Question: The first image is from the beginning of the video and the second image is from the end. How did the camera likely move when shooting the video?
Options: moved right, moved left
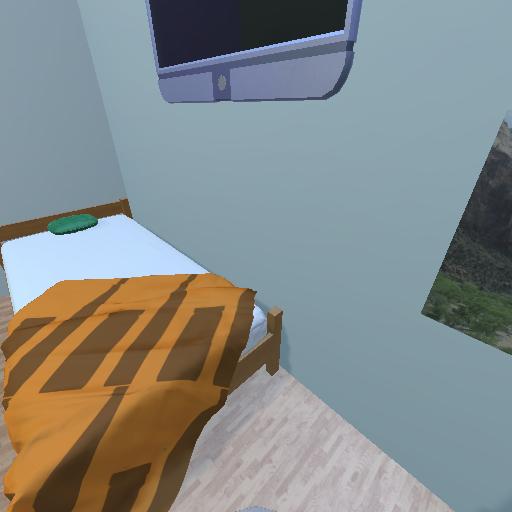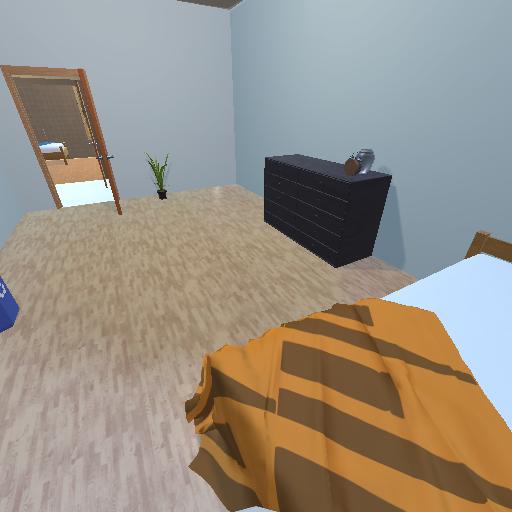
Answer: moved right